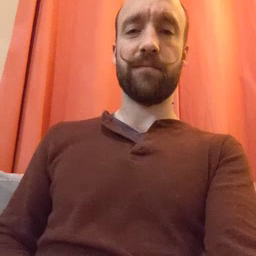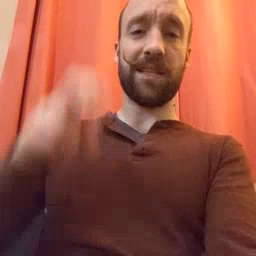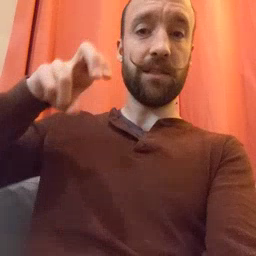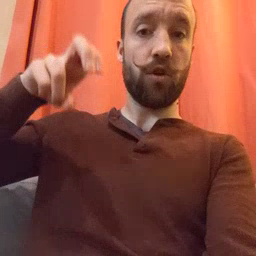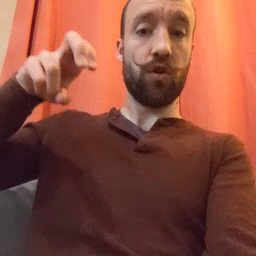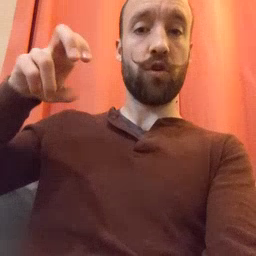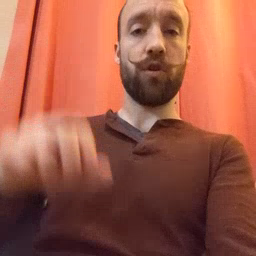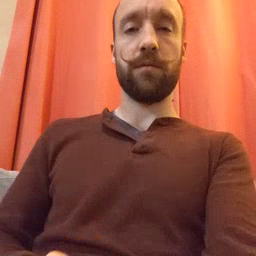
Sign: chair